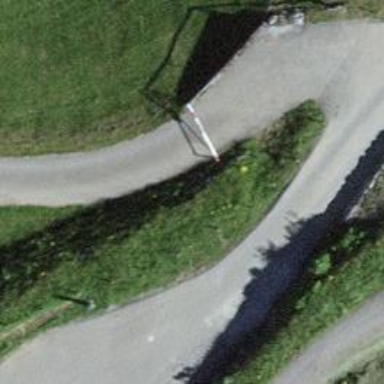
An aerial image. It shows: Lift gate barrier.